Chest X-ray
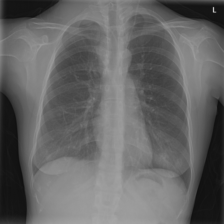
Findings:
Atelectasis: negative
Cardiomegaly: negative
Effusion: negative
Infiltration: negative
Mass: negative
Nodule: negative
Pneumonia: negative
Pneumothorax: negative
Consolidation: negative
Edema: negative
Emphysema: negative
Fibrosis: negative
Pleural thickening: negative
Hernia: negative